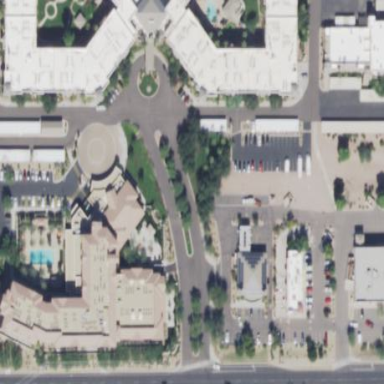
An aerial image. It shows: Nursing home building.